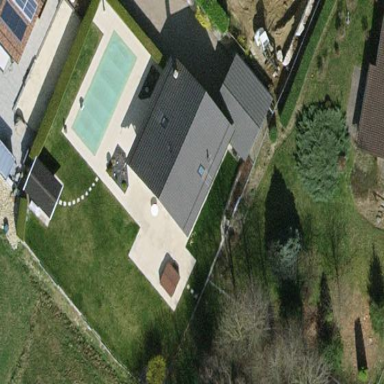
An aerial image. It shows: Simple and straightforward house.